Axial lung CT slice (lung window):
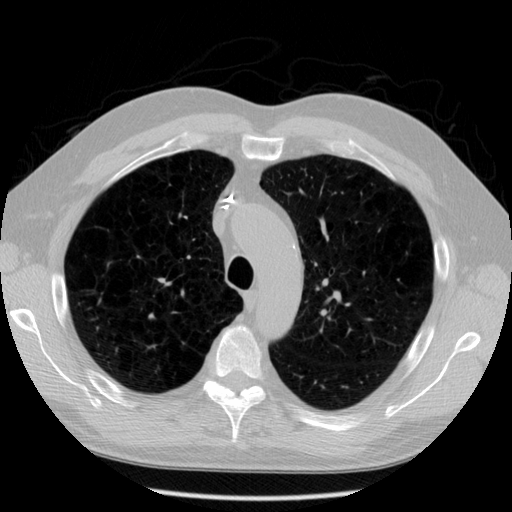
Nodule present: no